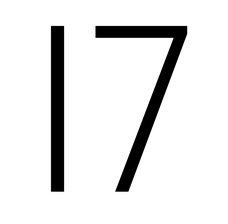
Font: Roboto_Condensed_Light